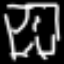
Label: pants